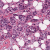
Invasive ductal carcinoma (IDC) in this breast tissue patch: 1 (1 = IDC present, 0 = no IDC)